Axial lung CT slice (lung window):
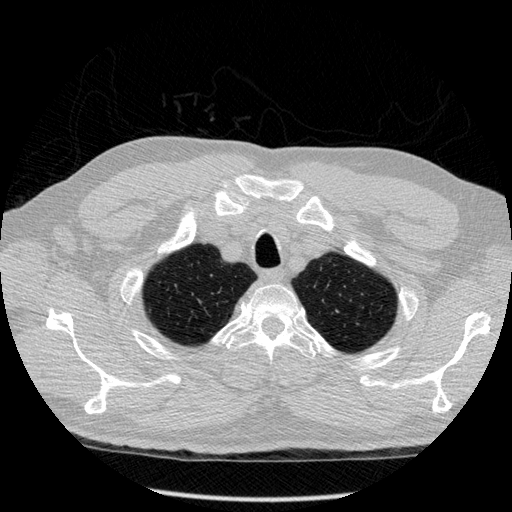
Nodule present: no